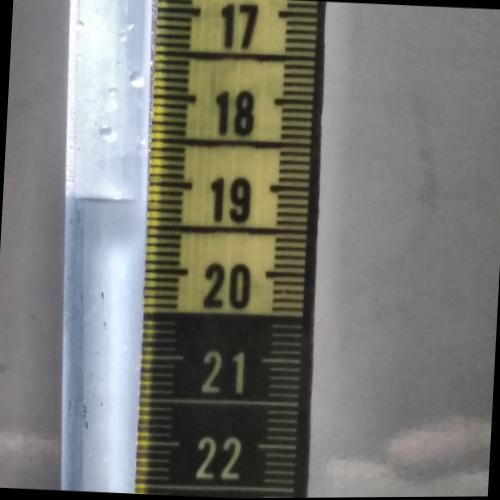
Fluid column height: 19.2 cm